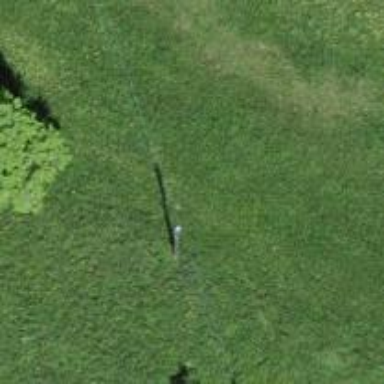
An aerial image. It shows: Minor power line.